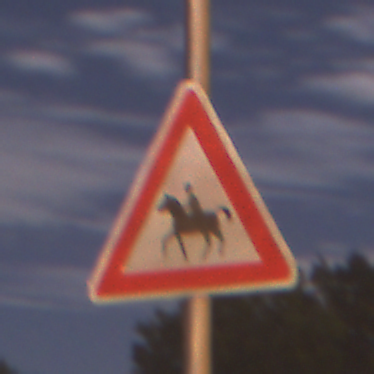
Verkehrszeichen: ReiterRechts
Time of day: Night
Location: Outdoor (Suburban)
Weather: PartlyCloudy
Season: NotSpecified
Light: Artificial